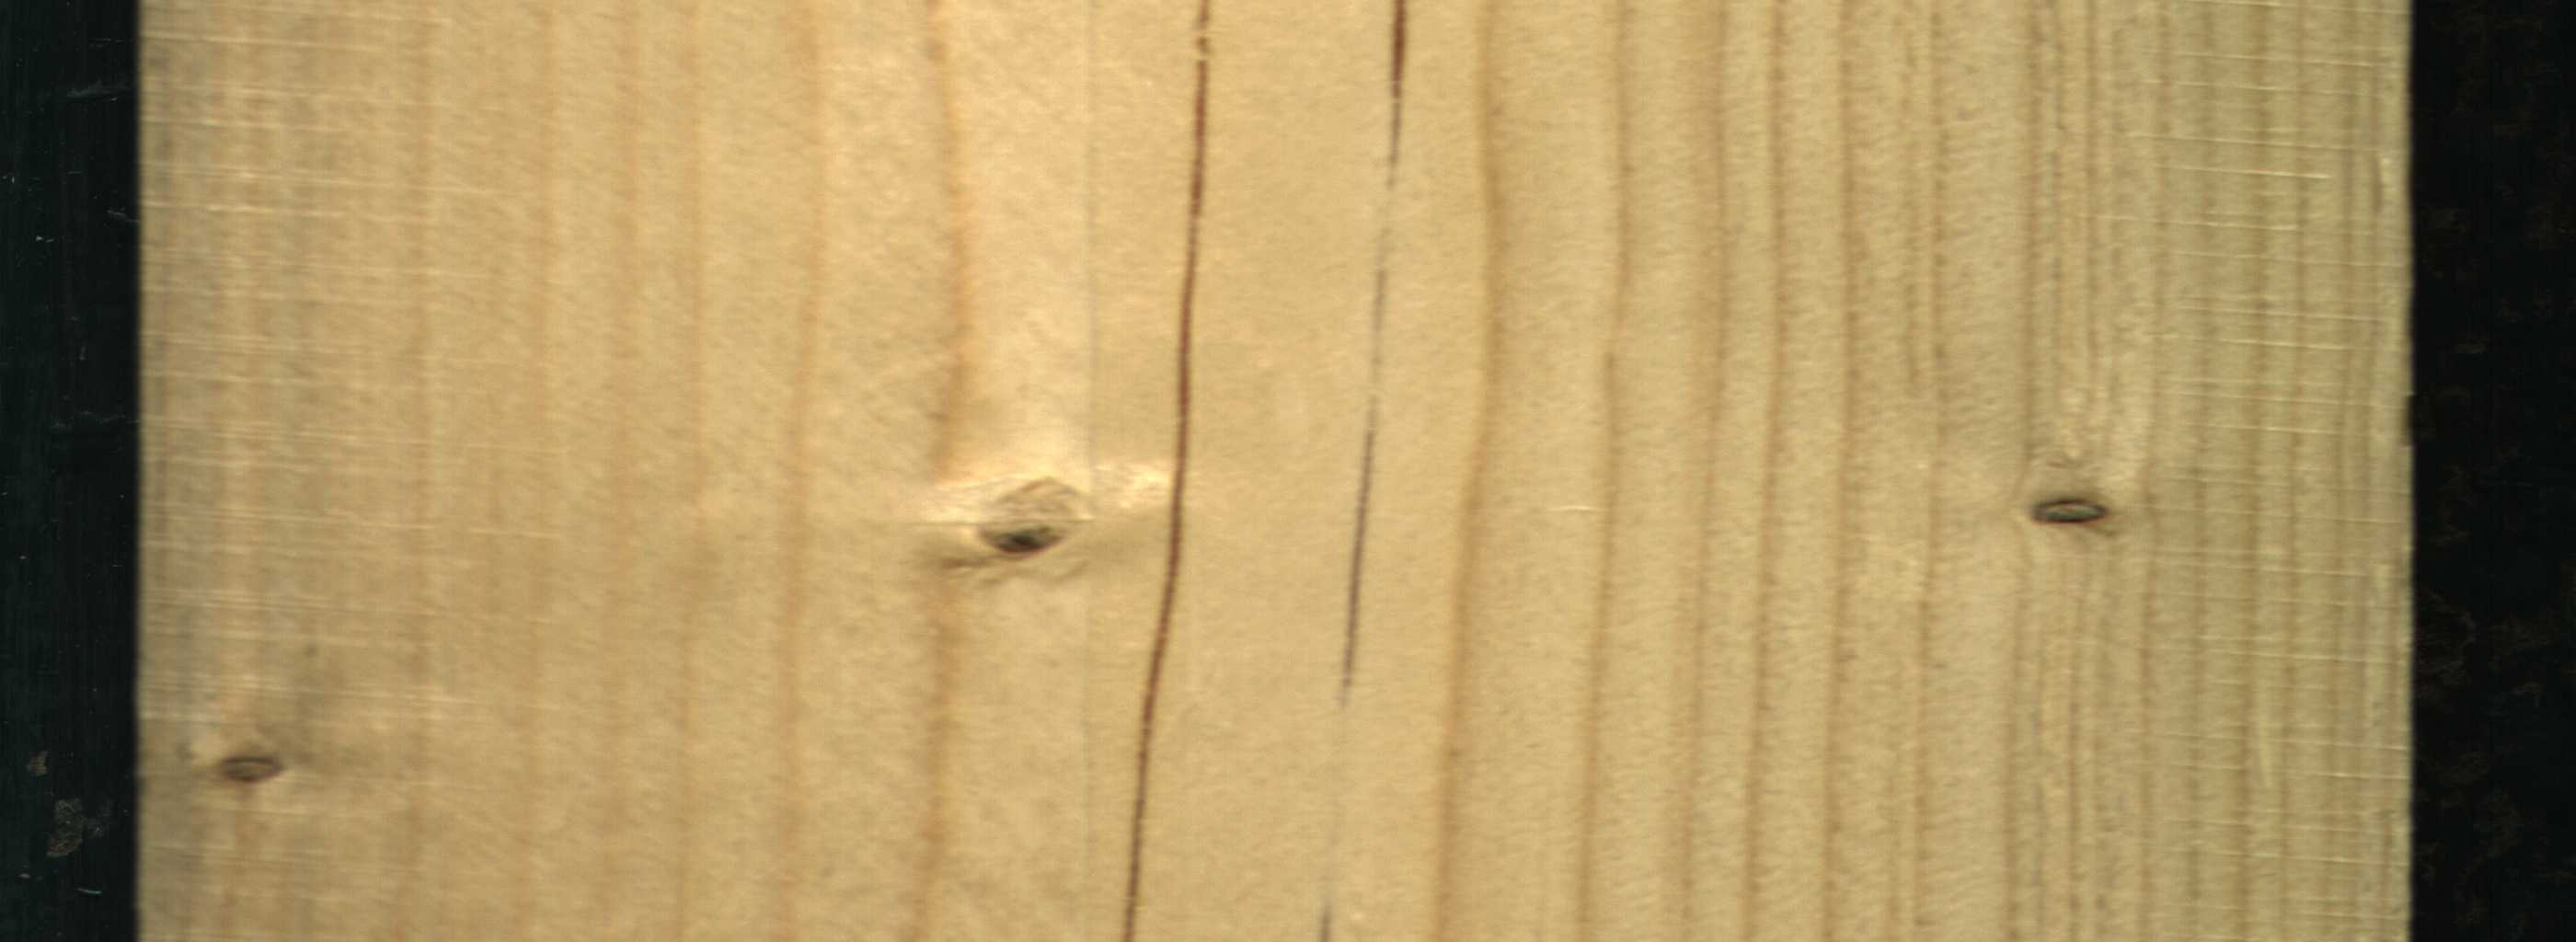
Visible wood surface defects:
resin
resin
resin
Live_Knot
Live_Knot
Live_Knot